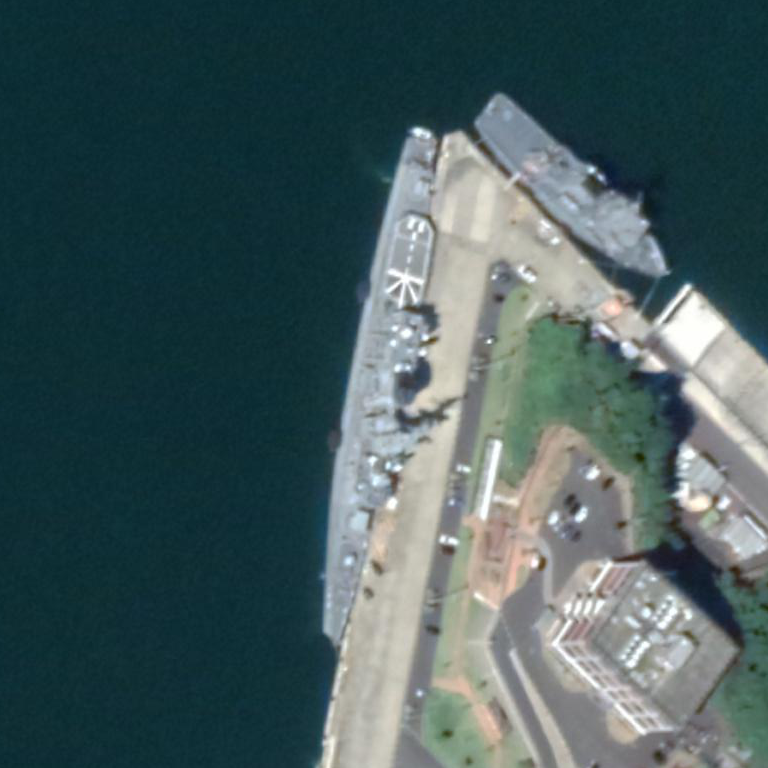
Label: cruiser